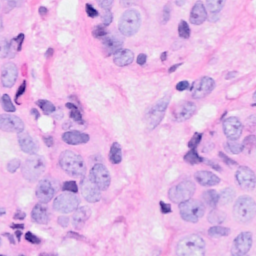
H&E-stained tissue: Breast